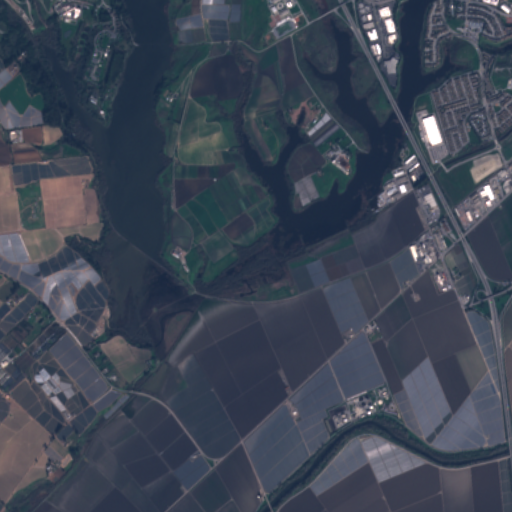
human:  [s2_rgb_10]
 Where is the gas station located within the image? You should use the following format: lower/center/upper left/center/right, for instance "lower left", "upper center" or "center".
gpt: The gas station is located in the center right of the image.
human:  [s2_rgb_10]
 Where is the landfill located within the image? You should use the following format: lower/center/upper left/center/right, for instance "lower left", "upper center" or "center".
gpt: The landfill is located in the upper left of the image.
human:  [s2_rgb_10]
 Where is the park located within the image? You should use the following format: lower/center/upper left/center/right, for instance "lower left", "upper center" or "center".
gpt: The park is located in the upper right of the image.
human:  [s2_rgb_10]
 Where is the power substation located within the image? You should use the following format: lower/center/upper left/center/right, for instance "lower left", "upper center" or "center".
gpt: The power substation is located in the upper center of the image.
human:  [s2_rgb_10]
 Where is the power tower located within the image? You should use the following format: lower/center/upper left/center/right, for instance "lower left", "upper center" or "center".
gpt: The power tower is located in the upper left of the image.
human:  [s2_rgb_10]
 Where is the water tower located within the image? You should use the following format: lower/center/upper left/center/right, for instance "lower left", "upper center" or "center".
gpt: The water tower is located in the upper left of the image.
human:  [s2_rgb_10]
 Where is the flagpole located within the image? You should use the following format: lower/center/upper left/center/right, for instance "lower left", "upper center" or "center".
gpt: The flagpole is located in the center right of the image.
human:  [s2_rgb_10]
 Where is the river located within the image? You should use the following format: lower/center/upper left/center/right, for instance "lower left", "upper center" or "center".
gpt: The river is located in the lower of the image.
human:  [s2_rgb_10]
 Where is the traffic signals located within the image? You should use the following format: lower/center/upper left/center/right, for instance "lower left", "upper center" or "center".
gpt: The traffic signals is located in the center right of the image.
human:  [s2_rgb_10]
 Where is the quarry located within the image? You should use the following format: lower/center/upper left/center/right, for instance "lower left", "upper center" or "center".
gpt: There is no quarry in the image.